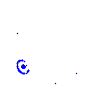
Particle: kaon